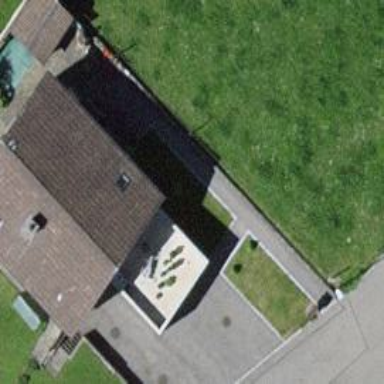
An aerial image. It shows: Simple house.